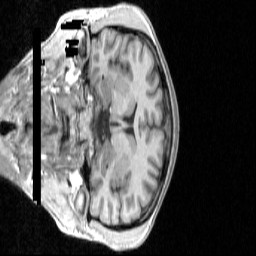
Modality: T1w
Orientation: coronal